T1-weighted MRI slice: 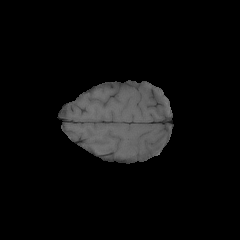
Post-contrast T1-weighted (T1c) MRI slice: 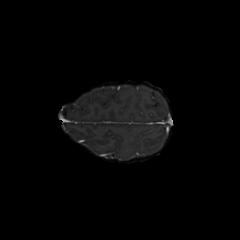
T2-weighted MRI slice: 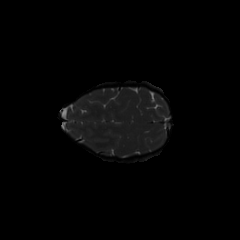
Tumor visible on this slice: no